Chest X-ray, AP view. Patient: 68 years old, sex M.
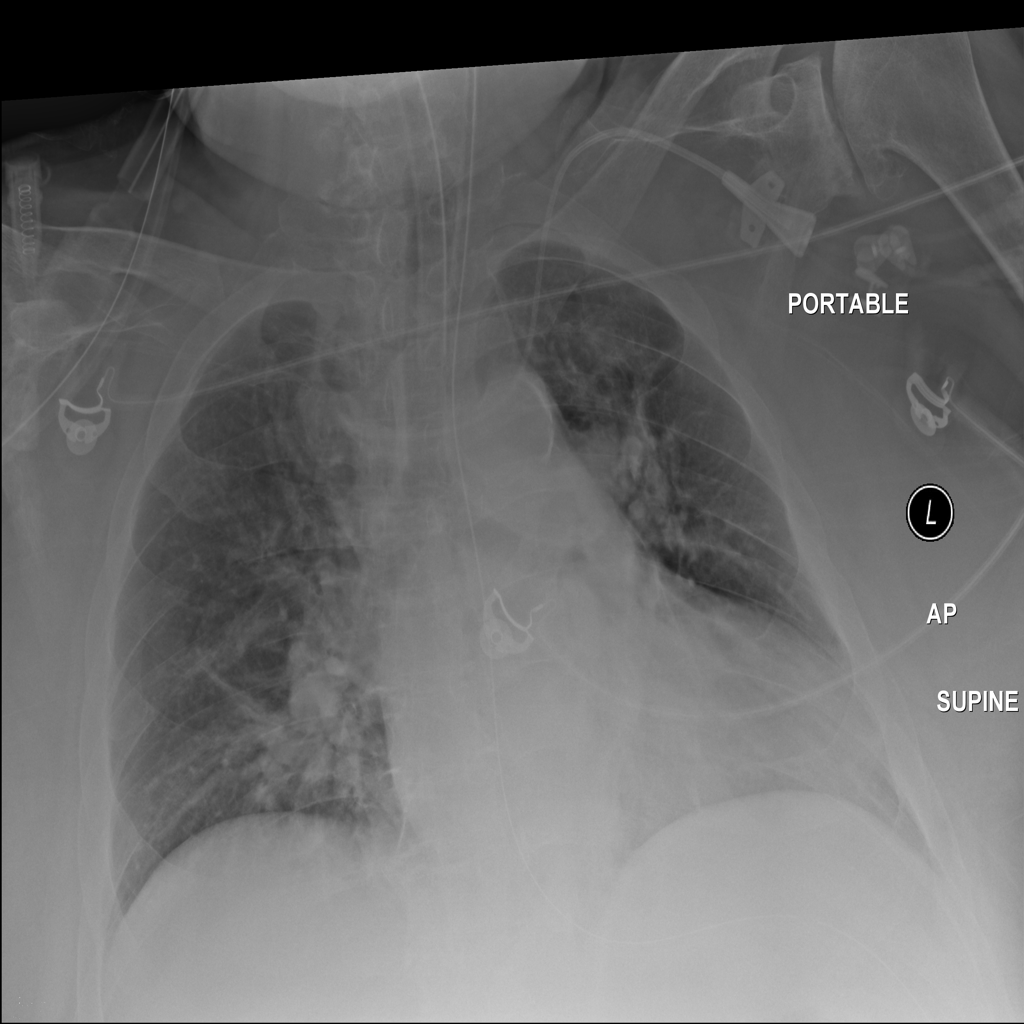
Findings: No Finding